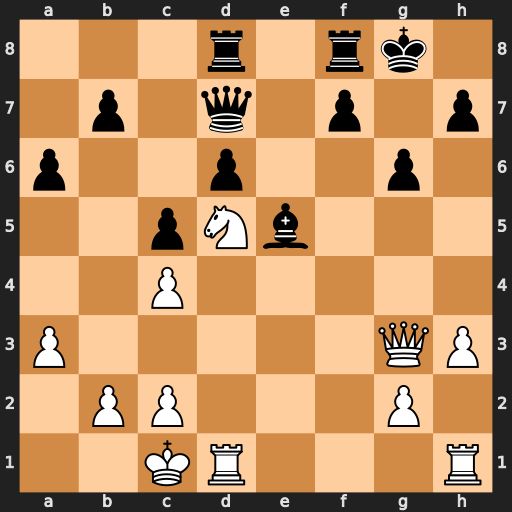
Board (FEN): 3r1rk1/1p1q1p1p/p2p2p1/2pNb3/2P5/P5QP/1PP3P1/2KR3R
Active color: w
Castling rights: -
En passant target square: -
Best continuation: Qxe5 dxe5 Nf6+ Kg7 Nxd7